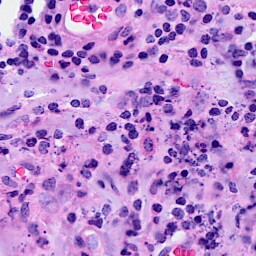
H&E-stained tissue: Breast